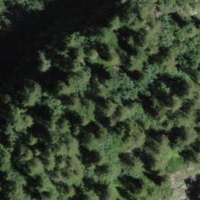
EUNIS habitat code: 43
Species observed at this site:
Tichodroma muraria